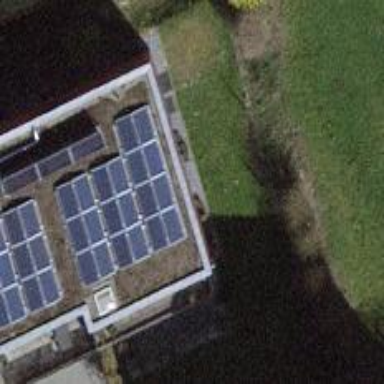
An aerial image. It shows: Solar photovoltaic panel generator.